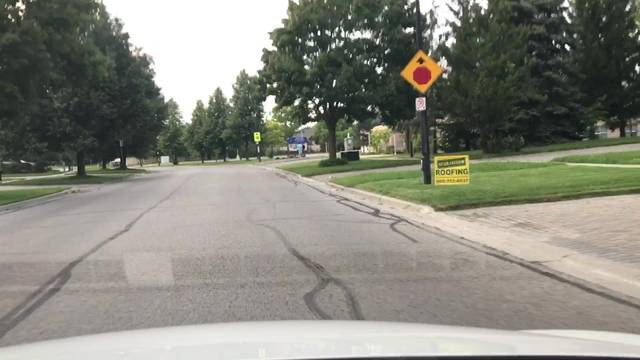
Region: Canada
Coordinates: 44.038, -79.436